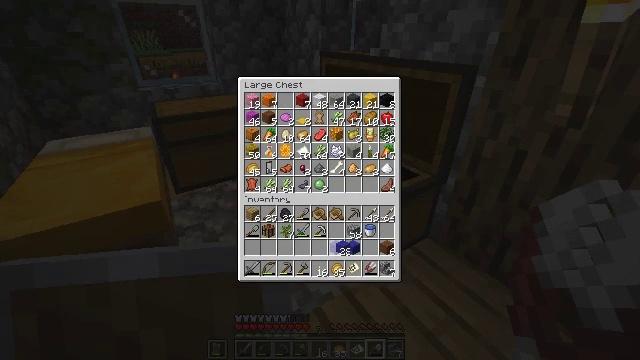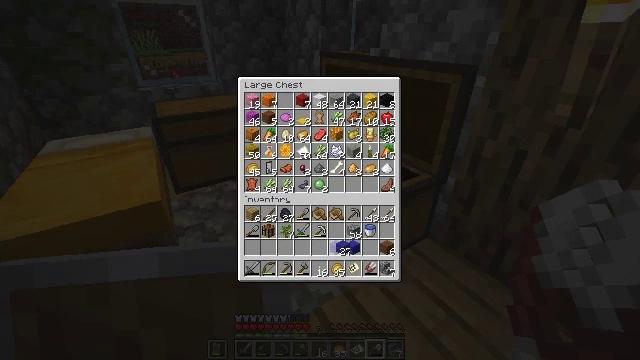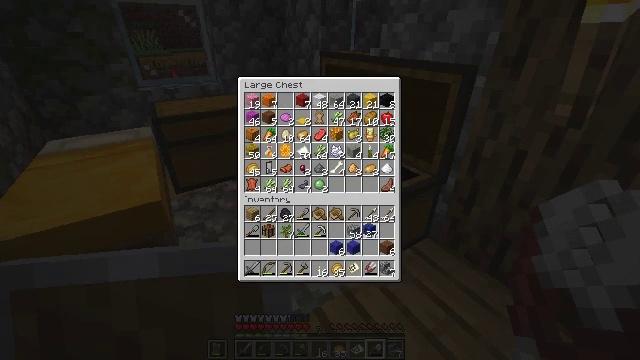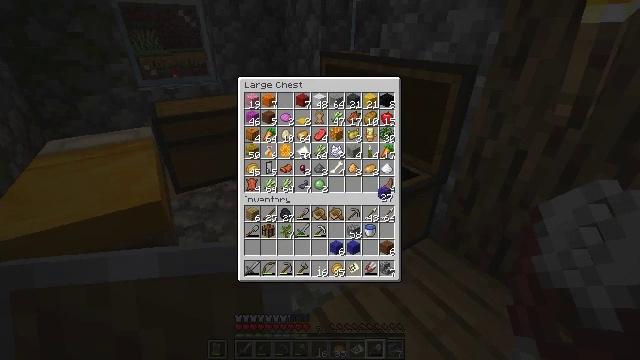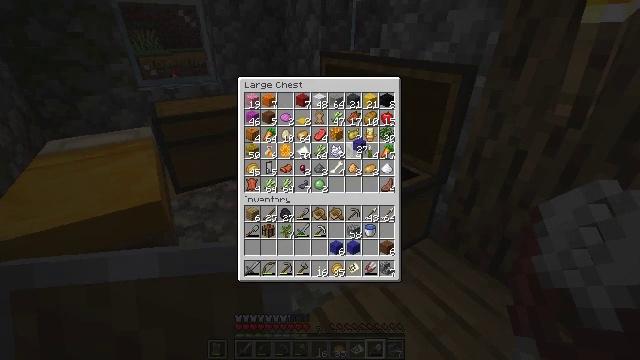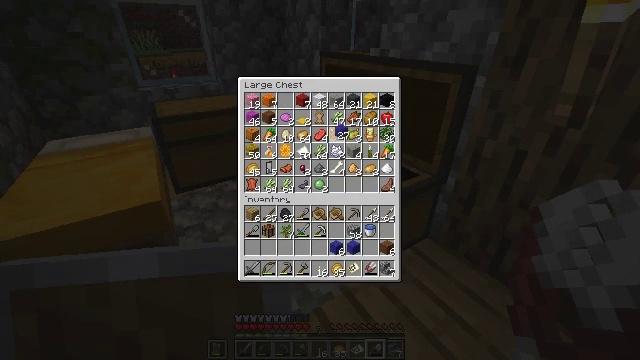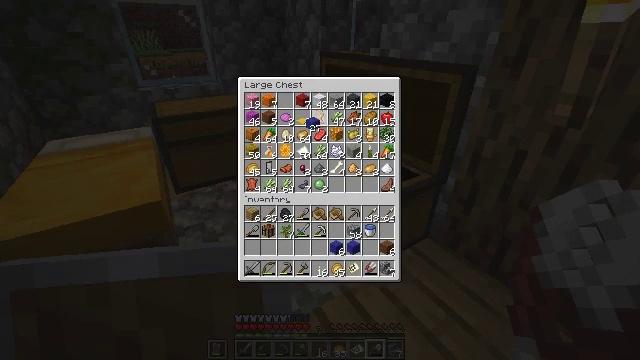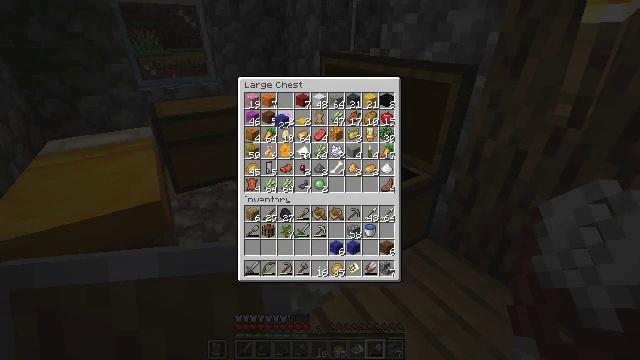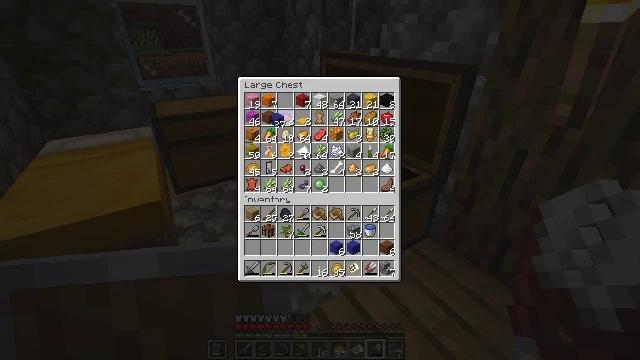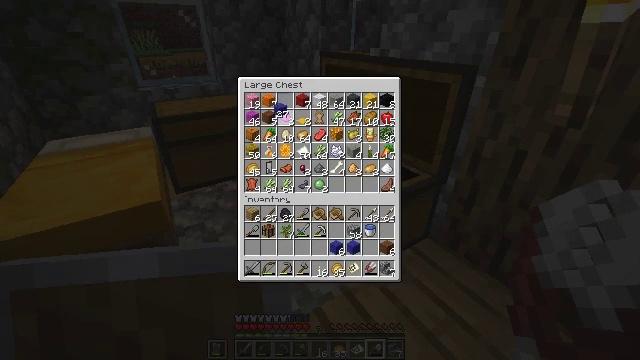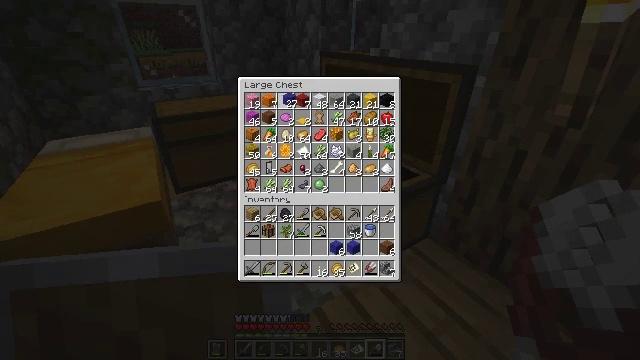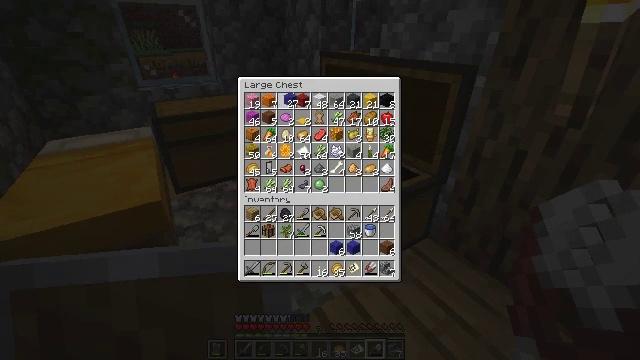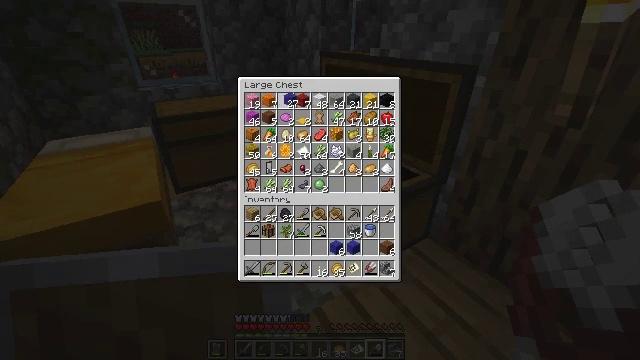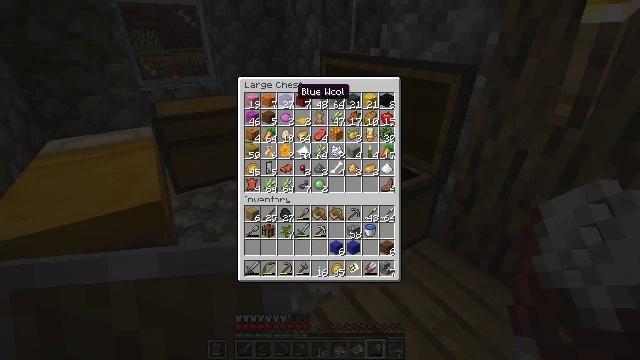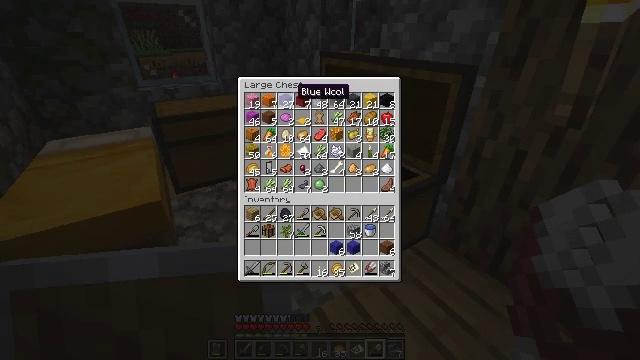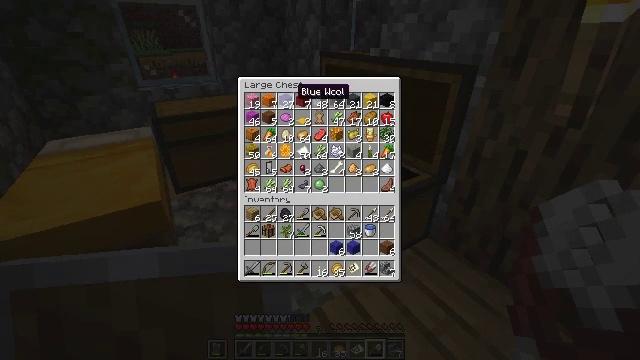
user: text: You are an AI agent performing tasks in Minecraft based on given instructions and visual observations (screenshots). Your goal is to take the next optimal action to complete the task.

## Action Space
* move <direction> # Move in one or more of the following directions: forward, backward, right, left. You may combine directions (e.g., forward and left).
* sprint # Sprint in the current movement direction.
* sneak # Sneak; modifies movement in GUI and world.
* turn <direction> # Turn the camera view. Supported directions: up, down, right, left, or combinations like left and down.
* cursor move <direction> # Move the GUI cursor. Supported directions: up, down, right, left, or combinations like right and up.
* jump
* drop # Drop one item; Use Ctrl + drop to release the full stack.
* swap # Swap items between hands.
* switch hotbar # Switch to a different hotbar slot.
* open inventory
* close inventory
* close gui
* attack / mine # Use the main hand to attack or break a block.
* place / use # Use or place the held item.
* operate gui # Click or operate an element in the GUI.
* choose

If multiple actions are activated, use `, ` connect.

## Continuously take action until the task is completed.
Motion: motion action
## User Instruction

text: Craft a blue banner.
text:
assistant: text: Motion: no_op
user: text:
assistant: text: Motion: turn right and up
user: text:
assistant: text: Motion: turn right and up
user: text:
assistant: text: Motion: turn left and up
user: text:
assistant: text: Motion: turn left and up
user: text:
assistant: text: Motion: turn left and up
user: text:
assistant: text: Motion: turn left
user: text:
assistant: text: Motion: no_op
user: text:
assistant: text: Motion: turn up
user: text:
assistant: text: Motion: turn right and up
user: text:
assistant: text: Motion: no_op
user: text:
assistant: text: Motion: attack / mine
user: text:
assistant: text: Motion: no_op
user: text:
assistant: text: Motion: no_op
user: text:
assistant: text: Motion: no_op
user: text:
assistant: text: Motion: no_op
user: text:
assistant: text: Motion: sneak, turn right and down
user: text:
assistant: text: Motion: sneak, turn right and down
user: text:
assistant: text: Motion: sneak, turn up
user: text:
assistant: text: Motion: sneak, turn up
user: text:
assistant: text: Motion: sneak
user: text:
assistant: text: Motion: sneak
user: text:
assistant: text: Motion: sneak
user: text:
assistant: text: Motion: sneak, attack / mine
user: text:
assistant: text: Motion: sneak
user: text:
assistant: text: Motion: sneak
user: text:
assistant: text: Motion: no_op
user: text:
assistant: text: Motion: no_op
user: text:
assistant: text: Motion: no_op
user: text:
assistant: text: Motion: no_op